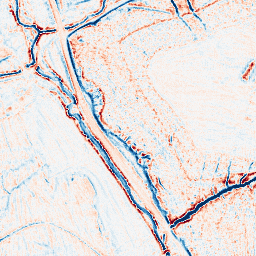
Category: edge_preserving
Decomposition family: bilateral
Decomposition parameters: d: 9
sigma_color: 25
sigma_space: 25
Upsampling method: fft_zeropad
Upsampling parameters: scale: 8
Upsampling scale: 8